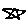
Label: star